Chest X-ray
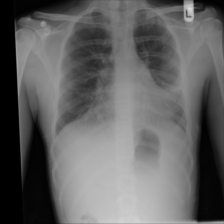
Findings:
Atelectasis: negative
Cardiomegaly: negative
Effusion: negative
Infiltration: positive
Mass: negative
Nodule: negative
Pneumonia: negative
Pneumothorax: negative
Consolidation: negative
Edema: negative
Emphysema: negative
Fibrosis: negative
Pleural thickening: negative
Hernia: negative